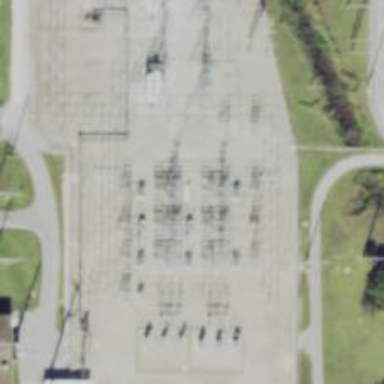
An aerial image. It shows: Switch for power supply.